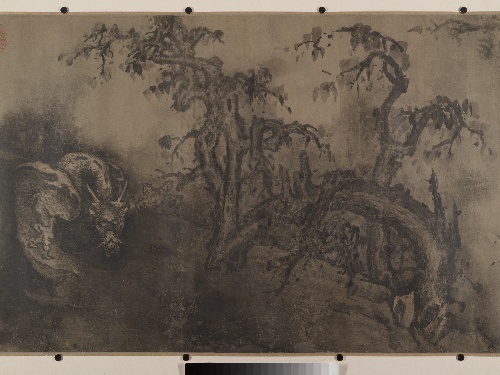
Title: 元　佚名　 陳容　僞款　雲行雨施圖　卷|Dragon and Landscape
Artist: Unidentified artist|Chen Rong
Artist bio: |active 1235–62
Date: 14th century; plus later addition
Object type: Handscroll
Classification: Paintings
Medium: Handscroll; ink on paper
Culture: China
Period: Yuan dynasty (1271–1368)
Dimensions: Image: 17 5/8 x 75 1/8 in. (44.8 x 190.8 cm)
Department: Asian Art
Credit line: H. O. Havemeyer Collection, Bequest of Mrs. H. O. Havemeyer, 1929
Accession year: 1929
Repository: Metropolitan Museum of Art, New York, NY
Tags: Dragons|Trees